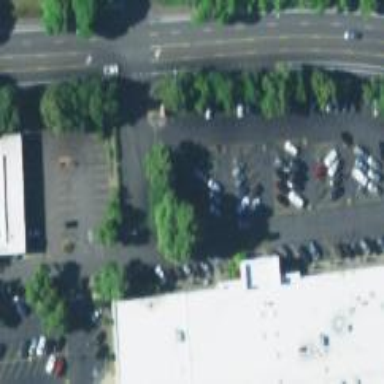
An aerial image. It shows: Parking space.